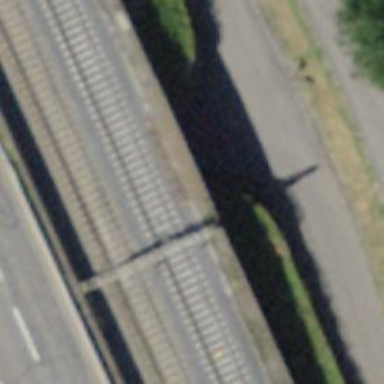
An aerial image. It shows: Unclassified road with asphalt surface going through tunnel.